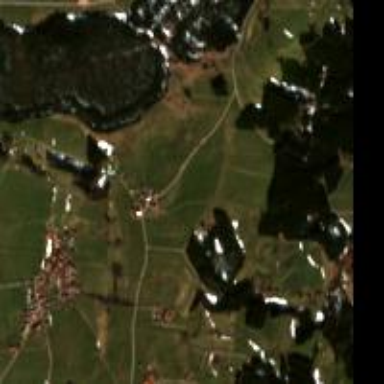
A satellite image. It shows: Small hamlet.